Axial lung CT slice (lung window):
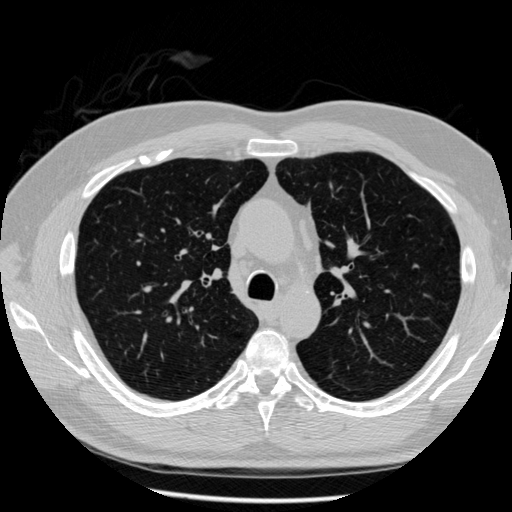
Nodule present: no